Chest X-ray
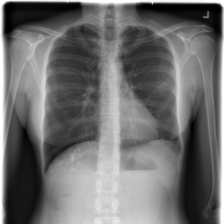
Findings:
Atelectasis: negative
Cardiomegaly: negative
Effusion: negative
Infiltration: negative
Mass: negative
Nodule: negative
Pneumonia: negative
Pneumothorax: negative
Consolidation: negative
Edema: negative
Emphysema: negative
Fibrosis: negative
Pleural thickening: negative
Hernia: negative